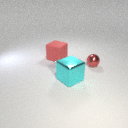
large red rubber cube behind small red metal sphere